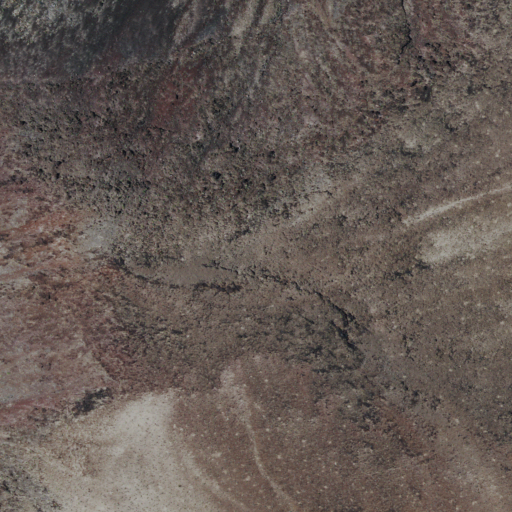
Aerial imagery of mountain in California named Zinc Hill containing only shrub